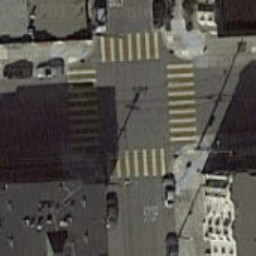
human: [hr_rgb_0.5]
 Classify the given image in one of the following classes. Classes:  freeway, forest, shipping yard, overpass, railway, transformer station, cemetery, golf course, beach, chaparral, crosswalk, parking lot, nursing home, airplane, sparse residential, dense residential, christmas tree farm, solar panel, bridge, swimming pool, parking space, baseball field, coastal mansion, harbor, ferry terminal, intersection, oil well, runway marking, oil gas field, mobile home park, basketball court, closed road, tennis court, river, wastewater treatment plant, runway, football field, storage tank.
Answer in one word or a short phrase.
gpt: crosswalk